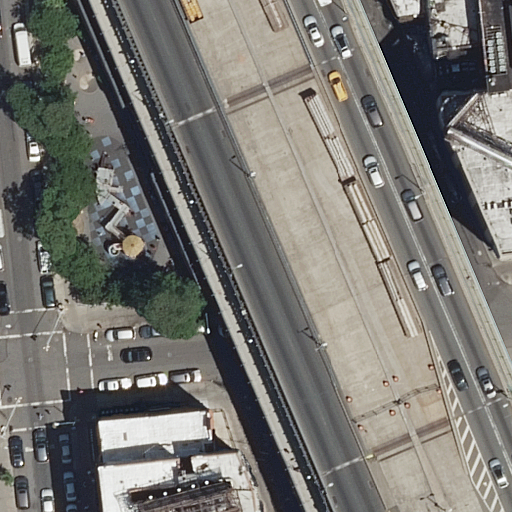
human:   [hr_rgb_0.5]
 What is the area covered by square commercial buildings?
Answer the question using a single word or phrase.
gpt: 0m2

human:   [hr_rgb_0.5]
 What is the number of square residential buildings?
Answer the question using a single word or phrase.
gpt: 0

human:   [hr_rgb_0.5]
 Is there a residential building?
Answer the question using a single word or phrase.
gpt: yes

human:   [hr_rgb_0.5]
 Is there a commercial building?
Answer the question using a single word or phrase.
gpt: no

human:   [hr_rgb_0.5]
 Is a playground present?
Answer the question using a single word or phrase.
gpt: yes

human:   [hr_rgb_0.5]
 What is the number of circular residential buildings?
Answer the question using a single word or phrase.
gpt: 0

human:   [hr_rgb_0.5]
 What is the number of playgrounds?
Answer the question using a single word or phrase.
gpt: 1

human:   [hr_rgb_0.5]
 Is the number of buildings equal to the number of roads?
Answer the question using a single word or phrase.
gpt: no

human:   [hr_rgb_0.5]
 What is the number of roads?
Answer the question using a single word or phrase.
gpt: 9

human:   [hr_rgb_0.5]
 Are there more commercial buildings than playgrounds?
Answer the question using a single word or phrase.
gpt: no

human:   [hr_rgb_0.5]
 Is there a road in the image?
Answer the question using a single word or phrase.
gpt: yes

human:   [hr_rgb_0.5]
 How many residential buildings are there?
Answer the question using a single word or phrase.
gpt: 6

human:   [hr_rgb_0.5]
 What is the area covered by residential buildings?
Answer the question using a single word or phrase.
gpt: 1701m2

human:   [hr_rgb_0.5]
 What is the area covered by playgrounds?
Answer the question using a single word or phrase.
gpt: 91m2

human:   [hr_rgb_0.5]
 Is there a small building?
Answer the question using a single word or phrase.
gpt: no

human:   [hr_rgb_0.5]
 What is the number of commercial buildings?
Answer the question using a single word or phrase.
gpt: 0

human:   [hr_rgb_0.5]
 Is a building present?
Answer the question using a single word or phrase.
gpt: yes

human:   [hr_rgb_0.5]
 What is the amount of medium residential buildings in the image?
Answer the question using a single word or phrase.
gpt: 5

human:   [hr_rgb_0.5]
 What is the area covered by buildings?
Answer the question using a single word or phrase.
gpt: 1701m2

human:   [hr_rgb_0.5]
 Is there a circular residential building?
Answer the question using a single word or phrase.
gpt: no

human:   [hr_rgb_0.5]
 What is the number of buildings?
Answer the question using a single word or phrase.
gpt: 6

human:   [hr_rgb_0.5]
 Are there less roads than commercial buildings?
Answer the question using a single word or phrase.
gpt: no

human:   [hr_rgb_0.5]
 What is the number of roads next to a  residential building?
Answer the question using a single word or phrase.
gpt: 9

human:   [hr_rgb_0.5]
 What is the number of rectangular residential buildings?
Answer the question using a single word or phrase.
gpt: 5

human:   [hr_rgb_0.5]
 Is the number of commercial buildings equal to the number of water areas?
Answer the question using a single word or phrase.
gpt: yes

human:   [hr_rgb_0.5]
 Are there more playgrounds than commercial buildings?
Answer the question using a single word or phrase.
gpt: yes

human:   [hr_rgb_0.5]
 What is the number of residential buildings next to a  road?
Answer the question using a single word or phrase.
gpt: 6

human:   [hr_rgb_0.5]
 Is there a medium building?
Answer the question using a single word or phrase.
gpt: yes

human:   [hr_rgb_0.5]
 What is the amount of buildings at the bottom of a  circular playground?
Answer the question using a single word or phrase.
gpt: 0

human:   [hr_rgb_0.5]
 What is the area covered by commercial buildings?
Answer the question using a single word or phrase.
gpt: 0m2

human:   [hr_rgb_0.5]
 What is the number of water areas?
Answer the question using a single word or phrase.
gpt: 0

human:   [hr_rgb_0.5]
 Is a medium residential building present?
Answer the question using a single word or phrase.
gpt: yes

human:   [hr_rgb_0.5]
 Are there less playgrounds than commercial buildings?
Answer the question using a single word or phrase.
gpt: no

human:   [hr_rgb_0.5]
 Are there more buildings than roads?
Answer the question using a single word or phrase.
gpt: no

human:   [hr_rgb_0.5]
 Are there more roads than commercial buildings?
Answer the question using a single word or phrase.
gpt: yes

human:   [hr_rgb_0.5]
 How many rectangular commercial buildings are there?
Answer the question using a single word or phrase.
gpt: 0

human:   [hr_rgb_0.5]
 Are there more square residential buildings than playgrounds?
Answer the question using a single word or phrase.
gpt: no

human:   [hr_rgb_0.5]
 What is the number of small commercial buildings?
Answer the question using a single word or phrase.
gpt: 0

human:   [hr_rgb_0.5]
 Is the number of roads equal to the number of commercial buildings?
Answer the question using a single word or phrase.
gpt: no

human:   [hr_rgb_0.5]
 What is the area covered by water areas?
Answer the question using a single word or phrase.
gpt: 0m2

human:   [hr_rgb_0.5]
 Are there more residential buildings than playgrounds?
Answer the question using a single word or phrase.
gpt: yes

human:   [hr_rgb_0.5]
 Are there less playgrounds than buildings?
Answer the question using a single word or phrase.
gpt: yes

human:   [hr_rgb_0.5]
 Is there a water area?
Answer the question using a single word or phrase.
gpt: no

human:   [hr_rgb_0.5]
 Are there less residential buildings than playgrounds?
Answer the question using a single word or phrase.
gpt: no

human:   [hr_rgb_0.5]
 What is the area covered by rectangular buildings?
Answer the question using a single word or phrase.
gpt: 1399m2

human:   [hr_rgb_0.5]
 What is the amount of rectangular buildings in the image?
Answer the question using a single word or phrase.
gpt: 5

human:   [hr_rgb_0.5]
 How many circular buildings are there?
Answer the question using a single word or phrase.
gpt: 0

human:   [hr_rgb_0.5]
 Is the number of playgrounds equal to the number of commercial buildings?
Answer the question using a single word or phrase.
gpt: no

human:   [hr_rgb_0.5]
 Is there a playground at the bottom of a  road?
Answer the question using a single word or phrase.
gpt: no

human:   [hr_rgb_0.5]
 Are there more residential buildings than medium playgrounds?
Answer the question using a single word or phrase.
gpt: yes

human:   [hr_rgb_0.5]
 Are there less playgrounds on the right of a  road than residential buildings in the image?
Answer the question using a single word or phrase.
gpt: yes

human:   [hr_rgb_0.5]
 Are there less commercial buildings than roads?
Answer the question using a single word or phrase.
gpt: yes

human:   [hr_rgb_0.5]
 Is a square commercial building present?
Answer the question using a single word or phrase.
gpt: no

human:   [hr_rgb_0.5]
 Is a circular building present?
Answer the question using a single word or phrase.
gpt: no

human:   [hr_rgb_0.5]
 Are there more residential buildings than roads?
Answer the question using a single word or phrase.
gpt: no

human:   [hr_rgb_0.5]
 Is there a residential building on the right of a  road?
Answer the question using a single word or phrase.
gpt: yes

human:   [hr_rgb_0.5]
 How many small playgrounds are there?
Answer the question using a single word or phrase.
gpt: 1

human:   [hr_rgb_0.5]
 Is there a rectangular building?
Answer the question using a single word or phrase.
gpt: yes

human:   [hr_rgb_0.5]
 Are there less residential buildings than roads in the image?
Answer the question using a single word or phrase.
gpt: yes

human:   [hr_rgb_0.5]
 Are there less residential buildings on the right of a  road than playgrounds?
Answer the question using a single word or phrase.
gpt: no

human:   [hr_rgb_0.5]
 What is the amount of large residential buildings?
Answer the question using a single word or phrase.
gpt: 1

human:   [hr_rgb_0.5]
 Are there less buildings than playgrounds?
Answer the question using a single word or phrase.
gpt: no

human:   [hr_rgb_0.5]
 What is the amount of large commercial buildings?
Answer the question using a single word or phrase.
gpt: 0

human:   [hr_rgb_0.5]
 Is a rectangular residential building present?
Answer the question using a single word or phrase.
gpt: yes